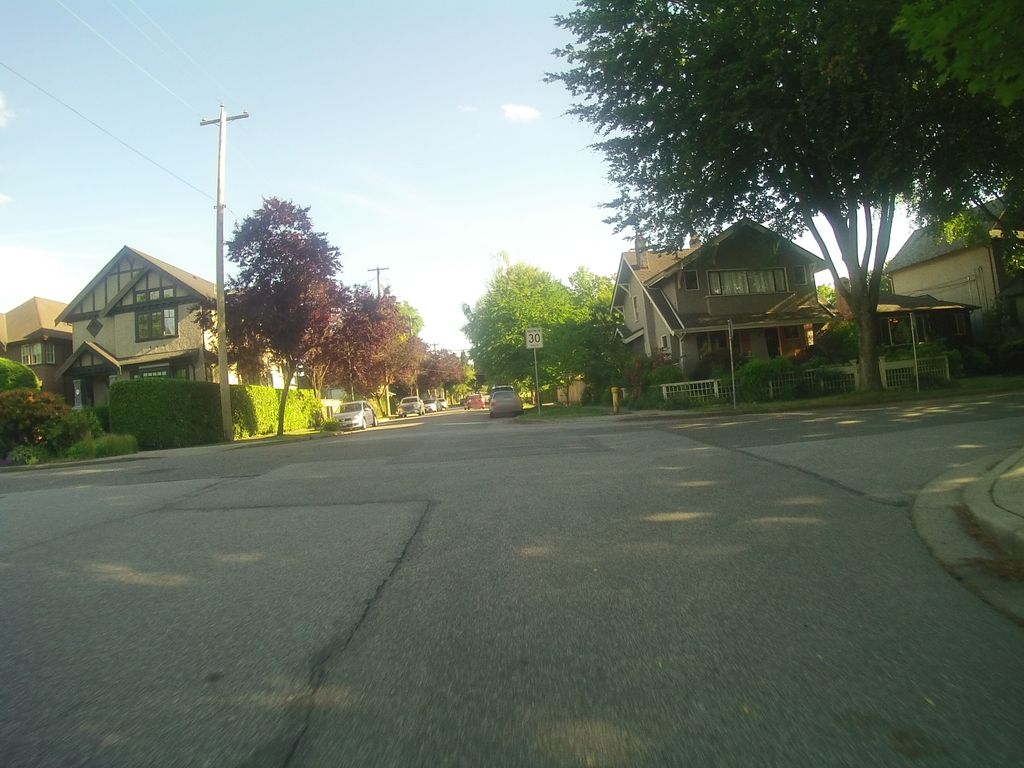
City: vancouver